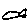
Label: fish